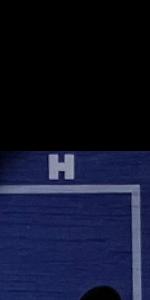
Label: Empty